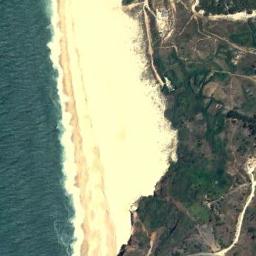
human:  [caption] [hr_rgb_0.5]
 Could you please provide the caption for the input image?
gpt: The beach is made up of blue seawater and yellow coast with some hills and some plants .

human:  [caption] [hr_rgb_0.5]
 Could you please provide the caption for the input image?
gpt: The beach with khaki sand and the land next to the beach is covered with some green plants .

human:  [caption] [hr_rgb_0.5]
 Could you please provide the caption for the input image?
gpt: Blue water and golden sand and brown vegetation land .

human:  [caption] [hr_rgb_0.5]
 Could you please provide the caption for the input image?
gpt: There is a little greenery near the beach .

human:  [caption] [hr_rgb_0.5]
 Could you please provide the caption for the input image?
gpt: The grass is beside the beach .